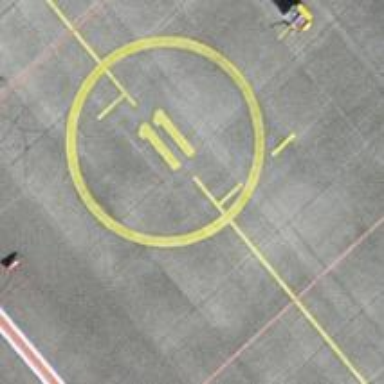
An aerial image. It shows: Image of helipad at airport.